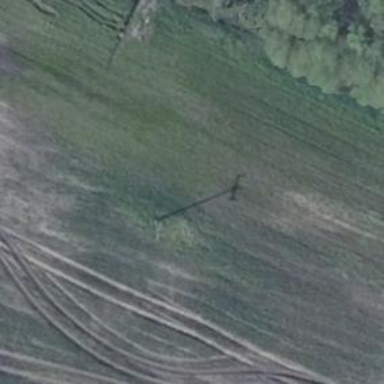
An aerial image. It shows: Minor power line.